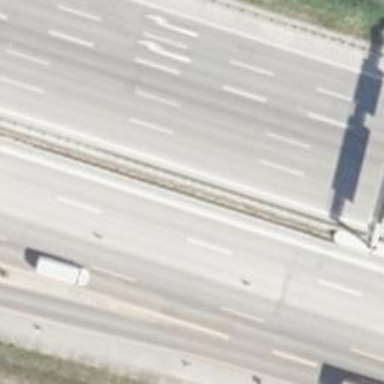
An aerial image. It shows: Asphalt motorway.